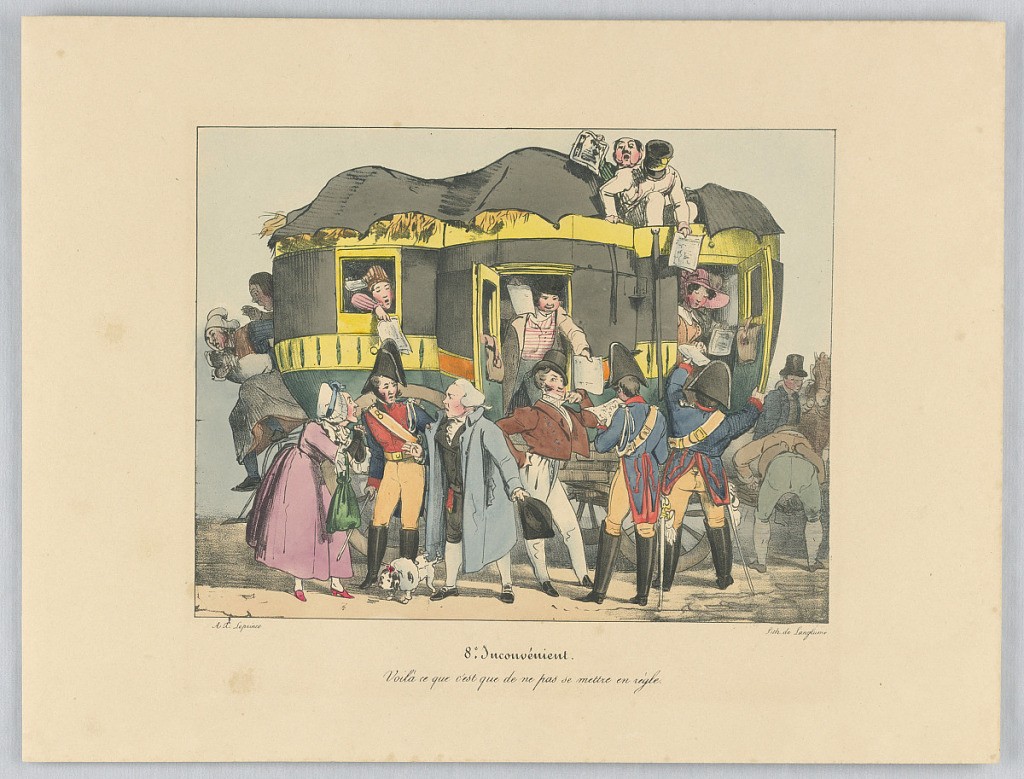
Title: Voila ce que c'est que de ne pas se mettre en règle, Plate 8 from "Inconvénient"
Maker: Auguste-Xavier Leprince, French, 1799 - 1826
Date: ca. 1825
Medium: Lithograph, brush and watercolor on paper
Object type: Print
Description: Army officers talking to the travelers, examining papers. The coach upright. Title and artists' names below.